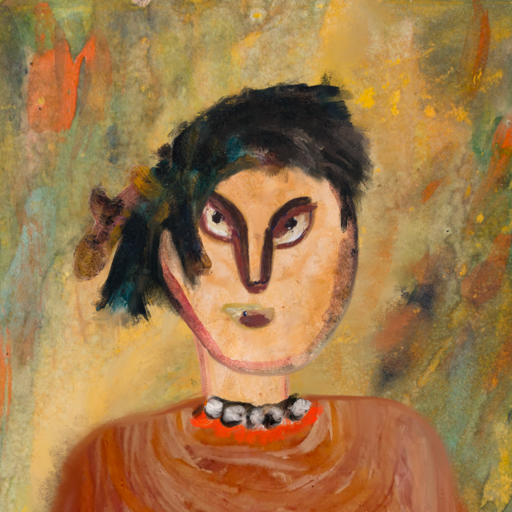
Background: Comrade, Head And Neck Front: Childish, Face Front: After_Raid, Bust: Pious_Lady, Hair Front: Pipe, Head Accessory: Blank, Second Necklace: Blank, Necklace: An_Impression, Baby: Blank